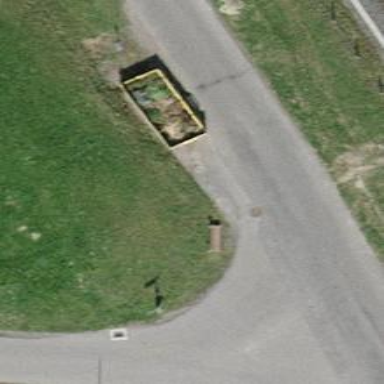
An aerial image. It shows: Bench.